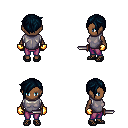
a pixel art fantasy rpg character, female body template, human, dark skin, steel chest armor, magenta pants, raven pixie cut hairstyle, gold gloves, ghillies, dagger, four views (front, back, left, right), 2x2 character sprite sheet, small pixel art, hard edges, no anti-aliasing